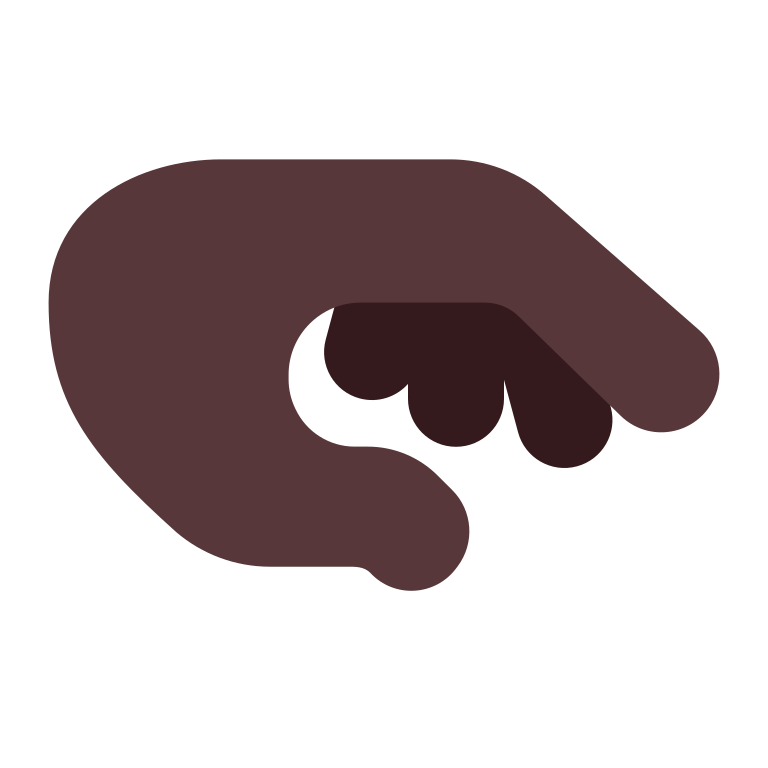
palm down hand flat dark